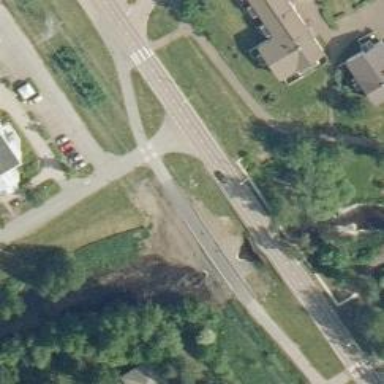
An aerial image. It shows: Zebra crossing on footway with cycle track.